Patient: sex M, age 72
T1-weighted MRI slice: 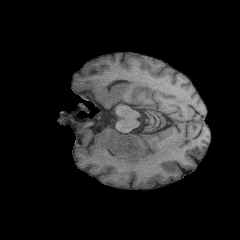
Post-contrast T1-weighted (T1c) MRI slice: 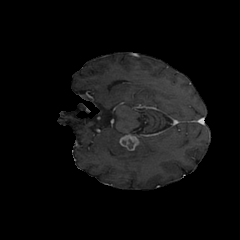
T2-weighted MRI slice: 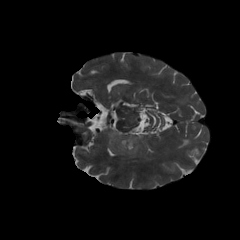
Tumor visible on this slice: yes
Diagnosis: Glioblastoma, IDH-wildtype
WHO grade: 4